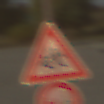
Verkehrszeichen: KinderRechts
Zusatzzeichen unten: VerbotUeberholenEinspurigeFahrzeuge
Umgebung: Outdoor, RoadRail
Tageszeit: MorningAfternoon
Wetter: PartlyCloudy
Licht: Natural
Jahreszeit: NotSpecified
Kontrast: HighContrast